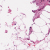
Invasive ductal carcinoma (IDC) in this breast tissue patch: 0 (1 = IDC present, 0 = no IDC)